Aerial crown-view tile of a tropical tree (Barro Colorado Island, Panama), acquired 20241112:
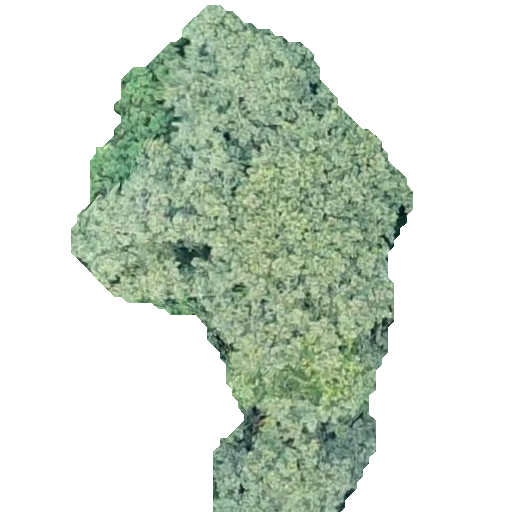
Species: Apeiba membranacea
GBIF accepted scientific name: Apeiba membranacea
Crown area: 165.976 m²